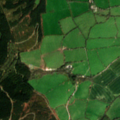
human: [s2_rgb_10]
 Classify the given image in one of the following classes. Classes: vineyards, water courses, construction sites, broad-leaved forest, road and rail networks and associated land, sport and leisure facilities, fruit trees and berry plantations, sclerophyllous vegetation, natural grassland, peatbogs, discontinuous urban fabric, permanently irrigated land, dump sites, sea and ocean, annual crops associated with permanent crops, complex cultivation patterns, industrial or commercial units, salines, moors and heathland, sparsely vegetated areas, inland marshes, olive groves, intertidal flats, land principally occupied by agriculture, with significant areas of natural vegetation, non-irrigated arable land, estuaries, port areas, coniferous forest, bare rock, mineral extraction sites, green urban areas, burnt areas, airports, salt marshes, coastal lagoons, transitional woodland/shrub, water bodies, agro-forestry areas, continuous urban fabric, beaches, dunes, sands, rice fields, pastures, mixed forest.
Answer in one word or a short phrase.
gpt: non-irrigated arable land, pastures, broad-leaved forest, coniferous forest, transitional woodland/shrub